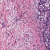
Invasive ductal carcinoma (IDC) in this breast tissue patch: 1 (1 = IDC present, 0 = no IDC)